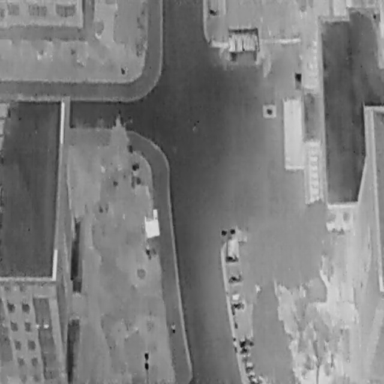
There is a Person in the infrared image.